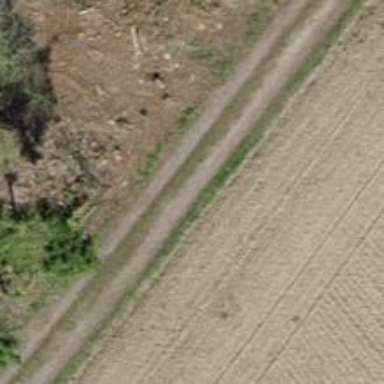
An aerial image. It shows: Track with compacted grade3 surface.